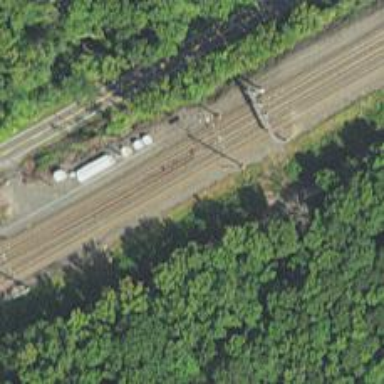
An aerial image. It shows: Railway track with contact lines for electrification.